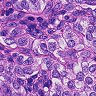
Metastatic tissue present: yes